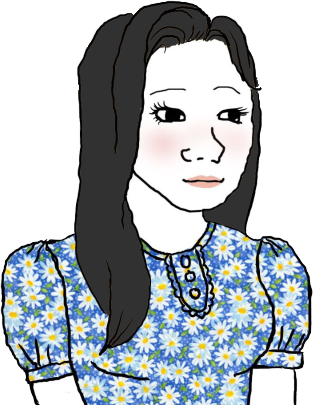
Label: 5_Trad_Wife